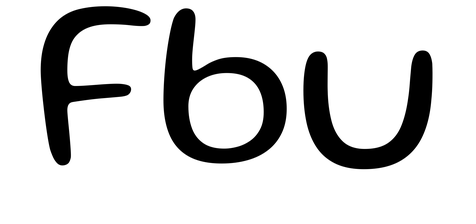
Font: Gluten_Light